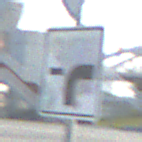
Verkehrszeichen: VerlaufVorfahrtsstrasse9
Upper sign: Vorfahrtsstrasse
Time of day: SunriseSunset
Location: Outdoor (Urban)
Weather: Clear
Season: NotSpecified
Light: Natural